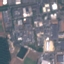
Label: Industrial